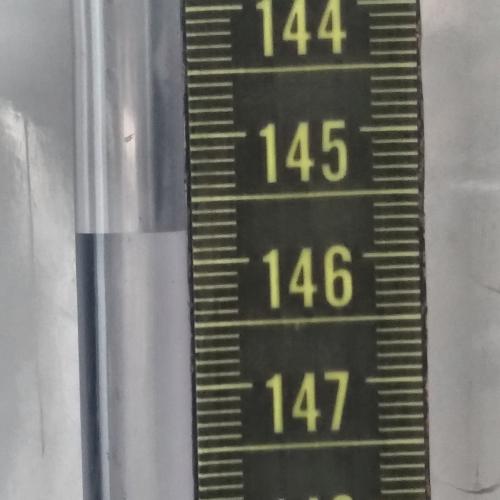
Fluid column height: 145.7 cm